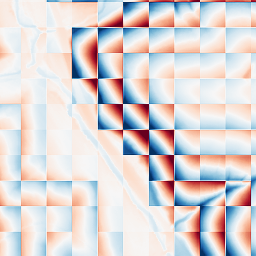
Category: wavelet
Decomposition family: wavelet_biorthogonal
Decomposition parameters: wavelet: bior1.3
level: 5
Upsampling method: cubic_catmull_rom
Upsampling parameters: scale: 4
Upsampling scale: 4